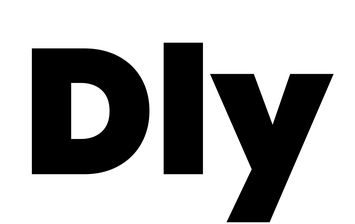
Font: Poppins-Black